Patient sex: M
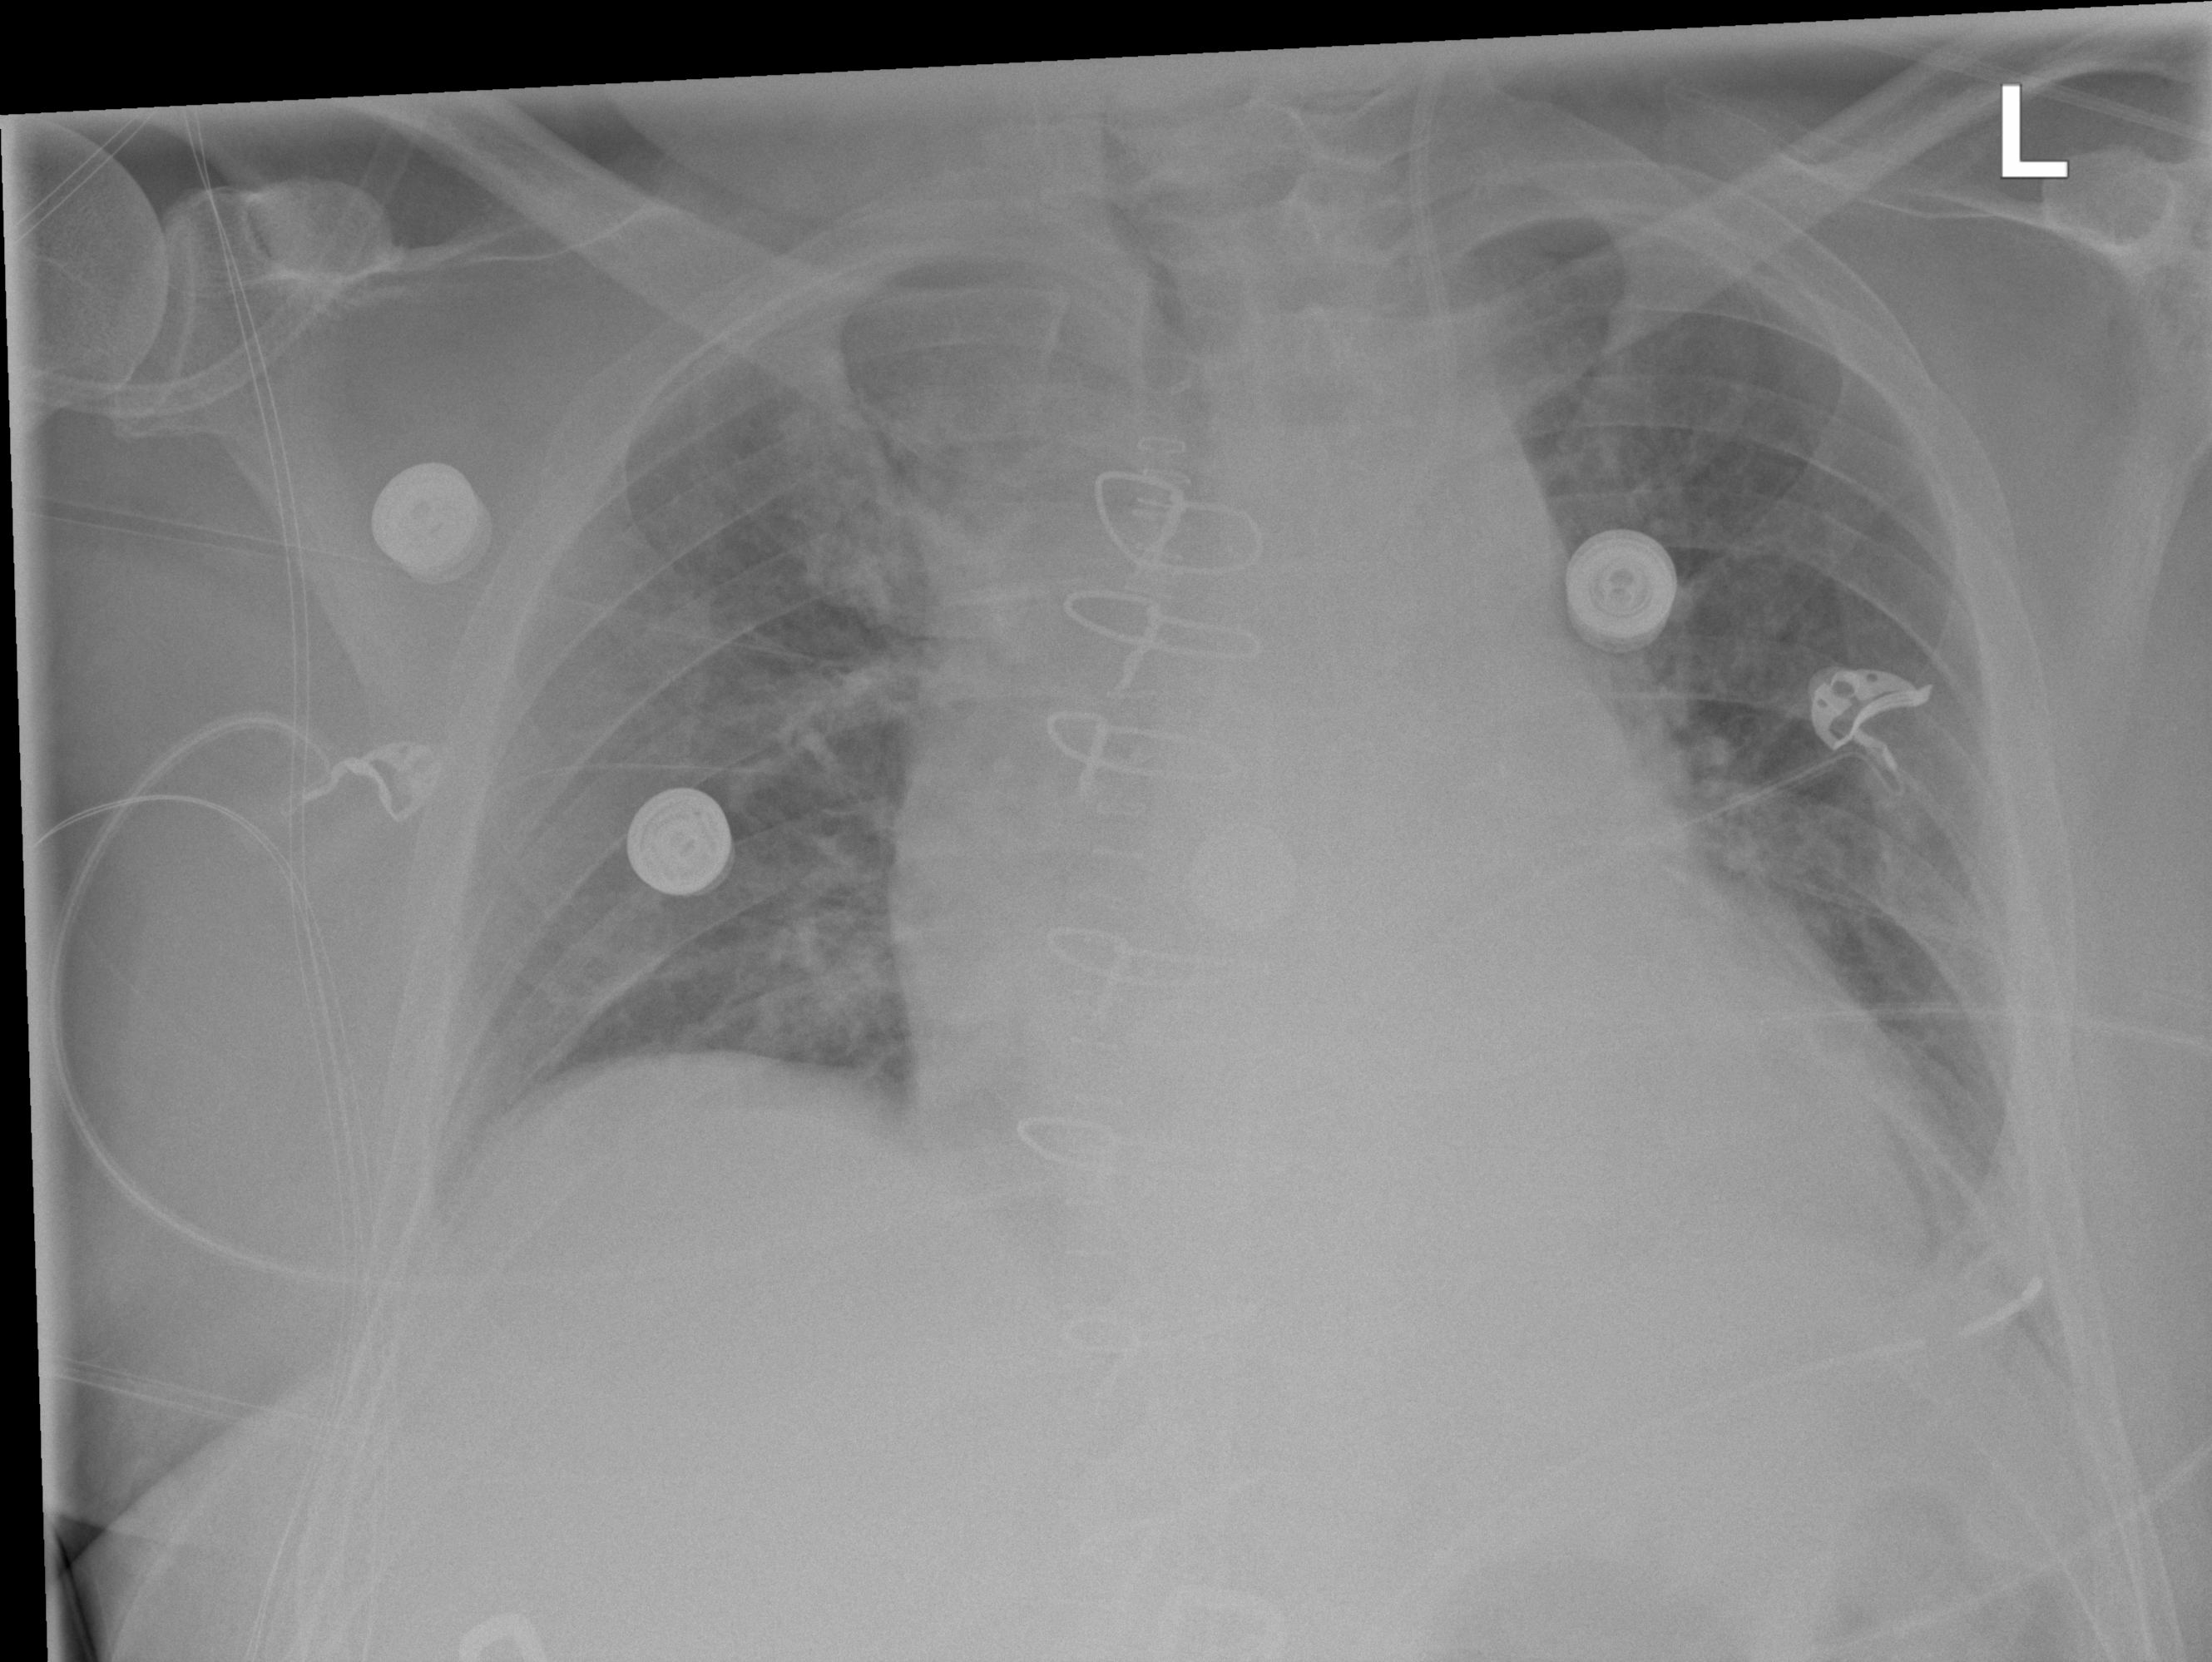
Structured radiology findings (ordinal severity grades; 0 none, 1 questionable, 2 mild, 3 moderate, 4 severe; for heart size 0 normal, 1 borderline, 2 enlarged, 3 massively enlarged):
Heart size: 2
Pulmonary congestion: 0
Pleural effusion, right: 0
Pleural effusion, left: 2
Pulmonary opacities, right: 0
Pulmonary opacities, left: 0
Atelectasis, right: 0
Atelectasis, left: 0